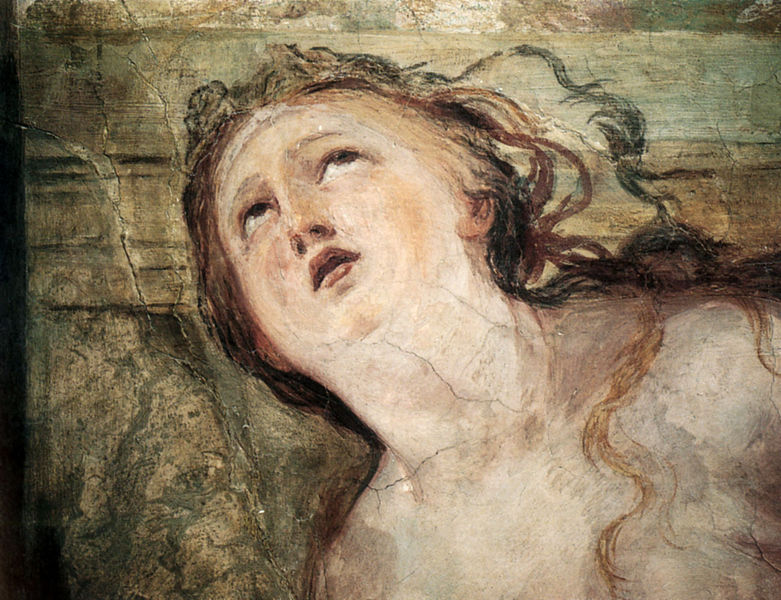
Titel: Martyrium der Hl. Bibiana
Künstler: Pietro da Cortona
Standort: Rom, Kirche St. Bibiana (EU - I - Latium)
Schlagwörter: akt, gemälde, himmel, nackt, grün, mädchen, ausschnitt, braun, frau, grau, haar, mund, nase, stirn, zeichnung, blick, alt, blond, wand, augen, blass, gesicht, hals, öl, pastos, haare, kinn, lippen, locken, schön, risse, farbe, ölgemälde, duktus, detail, wandmalerei, nackte, antike, leinwand, schraffiert, sehnsucht, flehen, fresko, riss, freske, flehend, sixtinische kapelle, mnd